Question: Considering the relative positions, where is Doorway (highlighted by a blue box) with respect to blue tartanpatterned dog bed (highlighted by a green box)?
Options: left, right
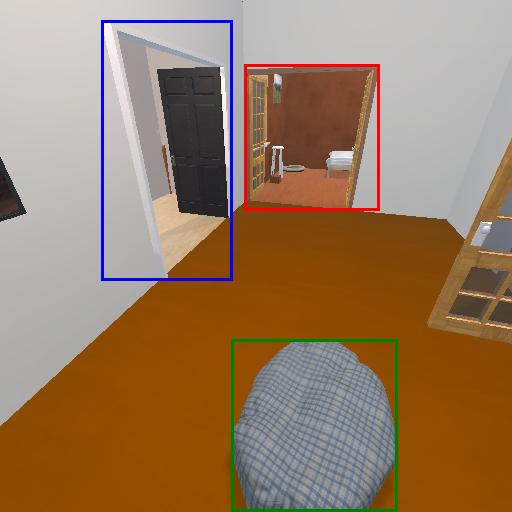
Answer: left